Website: macys
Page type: delivery-shipping
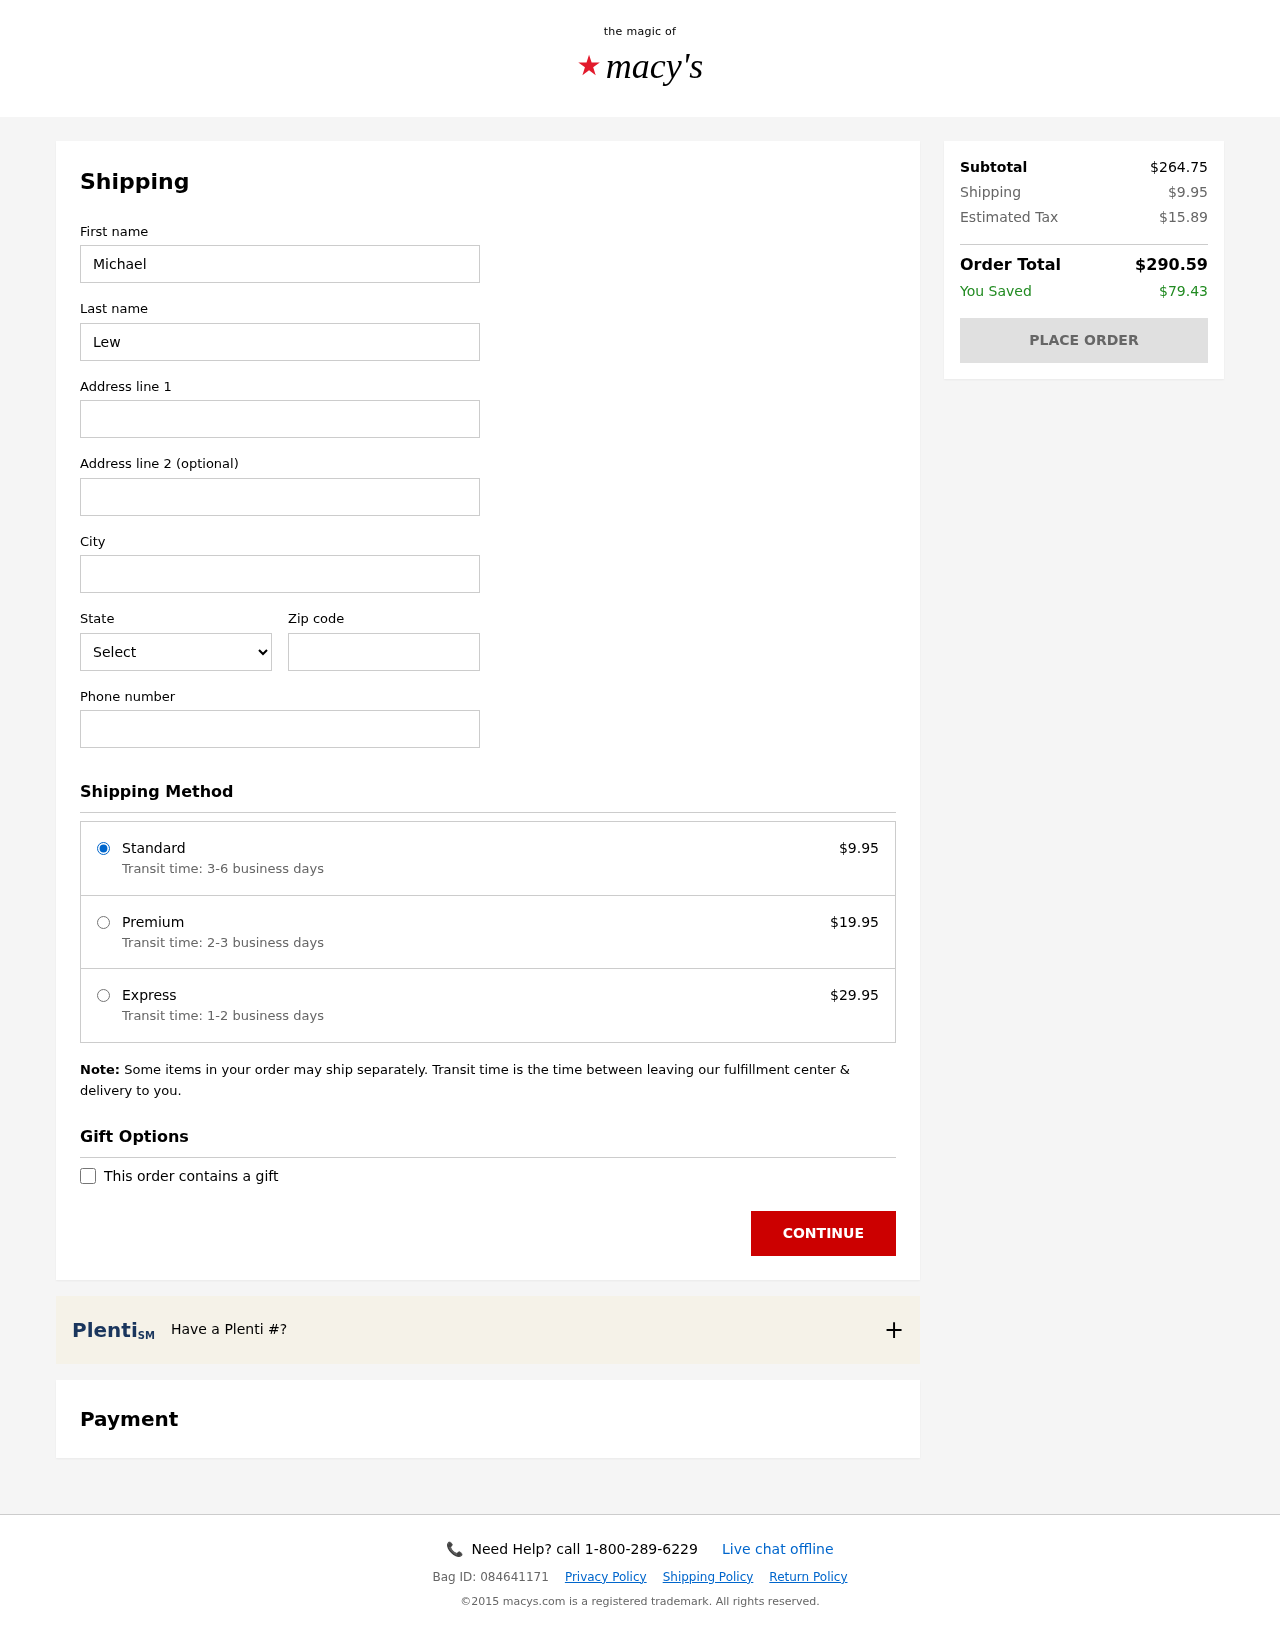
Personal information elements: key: PII_CITY
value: Jordanside
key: PII_FIRSTNAME
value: Michael
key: PII_LASTNAME
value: Lewis
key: PII_PHONE
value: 9957116734
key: PII_POSTCODE
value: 15282
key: PII_STATE_ABBR
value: OR
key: PII_STREET
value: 63526 Michael Garden Suite 788
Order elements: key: ORDER_SHIPPING_COST
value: $9.95
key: ORDER_SHIPPING_PREMIUM
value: $19.95
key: ORDER_SHIPPING_EXPRESS
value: $29.95
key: ORDER_SUBTOTAL
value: $264.75
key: ORDER_TAX
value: $15.89
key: ORDER_TOTAL
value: $290.59
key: ORDER_SAVINGS
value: $79.43